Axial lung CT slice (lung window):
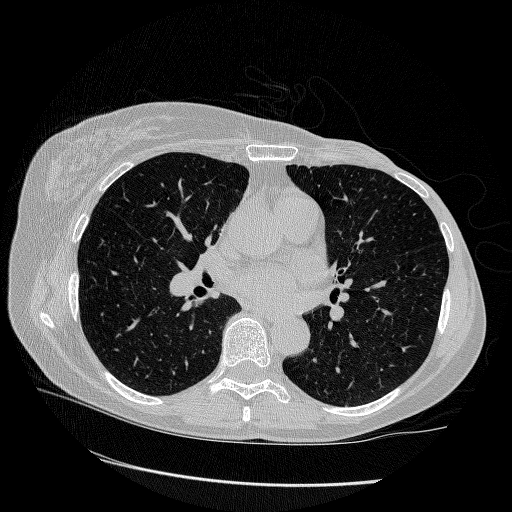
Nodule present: no